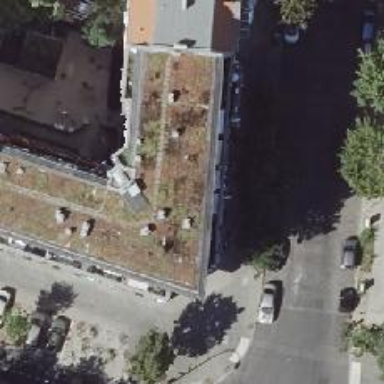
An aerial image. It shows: Café.